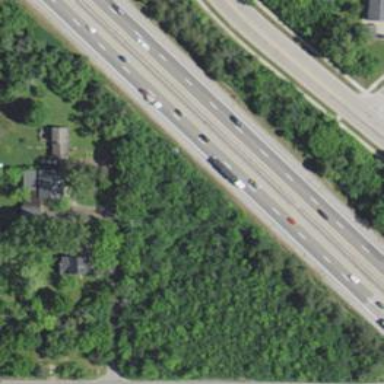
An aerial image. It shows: Motorway.